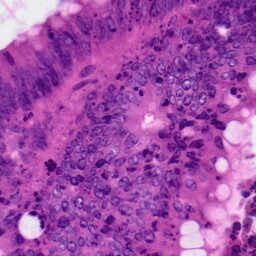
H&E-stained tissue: Colon